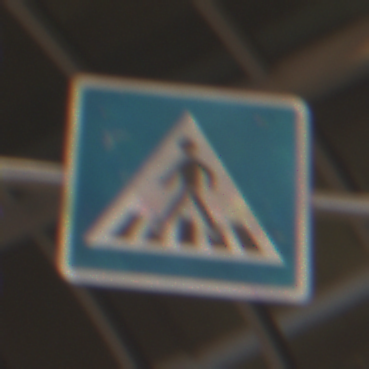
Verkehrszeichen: FussgaengerueberwegRechts
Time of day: NotSpecified
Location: Indoor (Urban)
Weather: NotSpecified
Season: NotSpecified
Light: Artificial